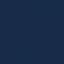
Land use / land cover class: SeaLake